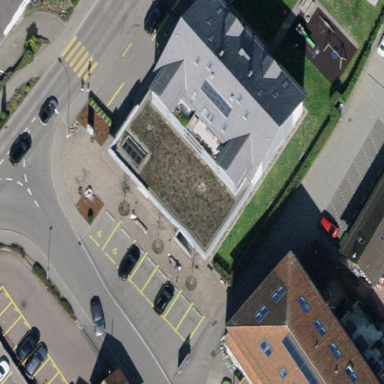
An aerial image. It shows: Retail building.